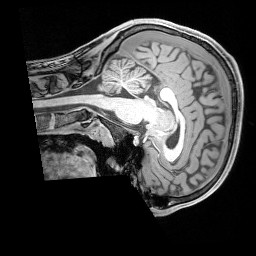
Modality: T1w
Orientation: sagittal
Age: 21
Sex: male
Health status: healthy
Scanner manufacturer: siemens
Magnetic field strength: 3 T
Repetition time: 1.65 s
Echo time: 0.00181 s